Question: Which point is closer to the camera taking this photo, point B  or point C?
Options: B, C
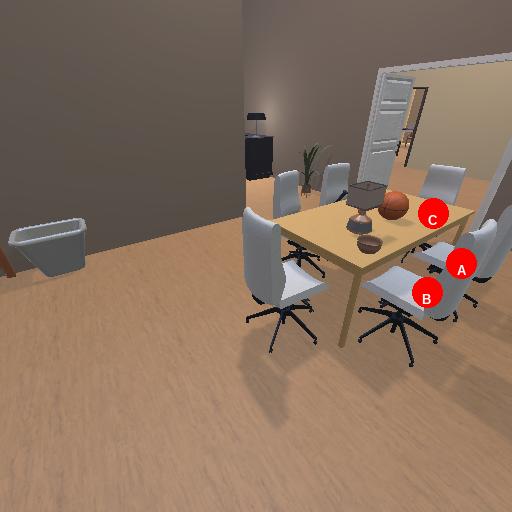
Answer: B